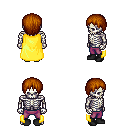
a pixel art fantasy rpg character, male body template, skeleton, yellow cape, magenta pants, brunette plain hairstyle, black shoes, four views (front, back, left, right), 2x2 character sprite sheet, small pixel art, hard edges, no anti-aliasing